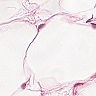
Metastatic tissue present: no